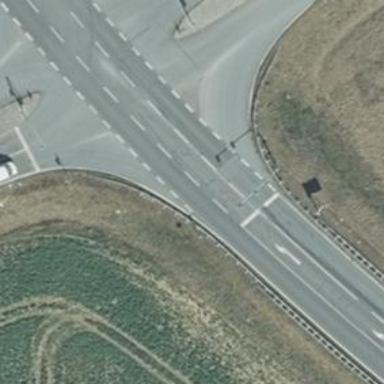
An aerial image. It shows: Road with traffic signals.